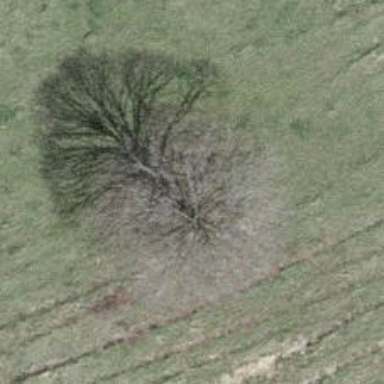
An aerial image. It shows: Agricultural area with deciduous broadleaved trees.